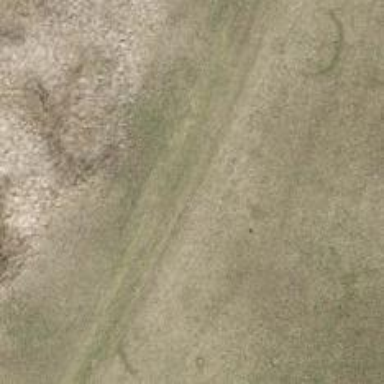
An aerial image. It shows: Grass path.